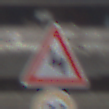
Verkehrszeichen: DoppelkurveZunaechstLinks
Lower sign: Geschwindigkeit30
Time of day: MorningAfternoon
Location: Outdoor (Suburban)
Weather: PartlyCloudy
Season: NotSpecified
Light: Natural